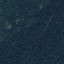
Land use / land cover: Forest